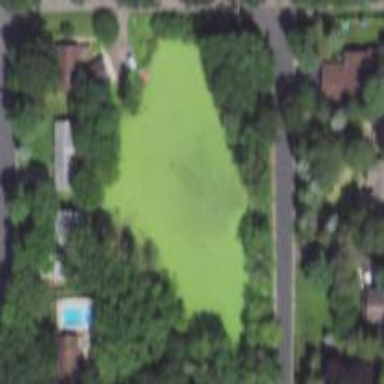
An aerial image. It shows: Pond with natural water.